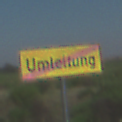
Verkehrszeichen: EndeDerUmleitungsankuendigung
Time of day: MorningAfternoon
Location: Outdoor (Special)
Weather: Clear
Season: NotSpecified
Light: Natural